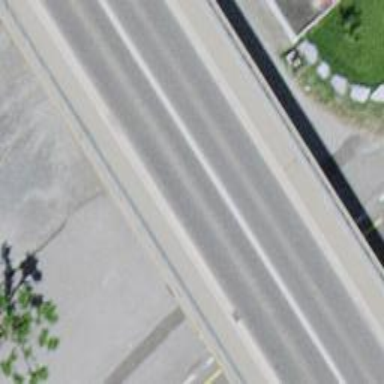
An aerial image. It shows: Tertiary road with asphalt surface that goes over bridge.